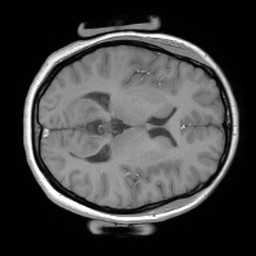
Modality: FLASH
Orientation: axial
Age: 26
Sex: female
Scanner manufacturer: siemens
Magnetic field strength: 3 T
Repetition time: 0.245 s
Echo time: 0.0026 s